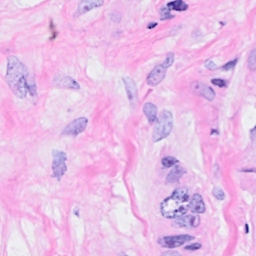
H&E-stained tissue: Breast